Question: I want to explore spatial data---a bunch of (x,y) coordinates---along with the human population of each location.
Suppose we generate sample data with
'''
set.seed(1337)
x <- c(runif(25,0,33), runif(25, 33, 67), runif(25, 67, 100))
y <- c(runif(25,0,33), runif(25, 33, 67), runif(25, 67, 100))
coordinates <- scale(cbind(x,y))
weights <- scale(c( rep(5, 40), rep(2,35) ))
this_data <- data.frame(cbind(coordinates,weights))
colnames(this_data) <- c("x", "y", "weights")
'''
then the data will look like
'''
x y weights
1 -<PHONE> -<PHONE> <PHONE>
2 -<PHONE> -<PHONE> <PHONE>
3 -<PHONE> -<PHONE> <PHONE>
4 -<PHONE> -<PHONE> <PHONE>
5 -<PHONE> -<PHONE> <PHONE>
6 -<PHONE> -<PHONE> <PHONE>
...
x y weights
70 <PHONE> <PHONE> -1.061894
71 <PHONE> <PHONE> -1.061894
72 <PHONE> <PHONE> -1.061894
73 <PHONE> <PHONE> -1.061894
74 <PHONE> <PHONE> -1.061894
75 <PHONE> <PHONE> -1.061894
'''
A simple application of kmeans() yields
'''
fit <- kmeans(coordinates, 3)
plot(x,y, axes = FALSE, col = fit$cluster, pch = fit$cluster, xlab = "", ylab = "")
'''

The population data can be in millions of people, so I do not want to do a frequency approach (i.e. replicating rows many times for "weight"). Is there a way that I can still incorporate that "weight" variable into k-means clustering? That should get a different result than in the picture.
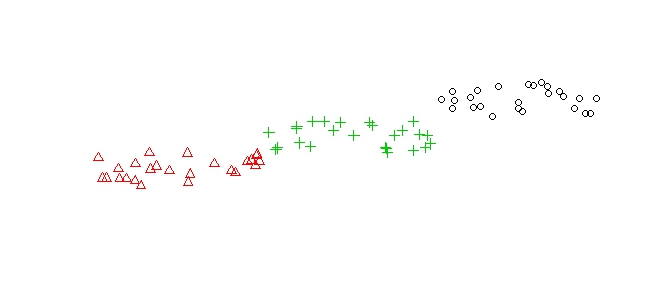
Answer: Integrating weight into k-means is trivial.
But I don't think the out-of-the-box versions in R support this, so you will have to write the code yourself. Beware that the R interpreter is really slow. The k-means function you are using is Fortran, and that is why it's so fast. 'flexcluster' may support weights, but benchmark it to see how bad the performance is.